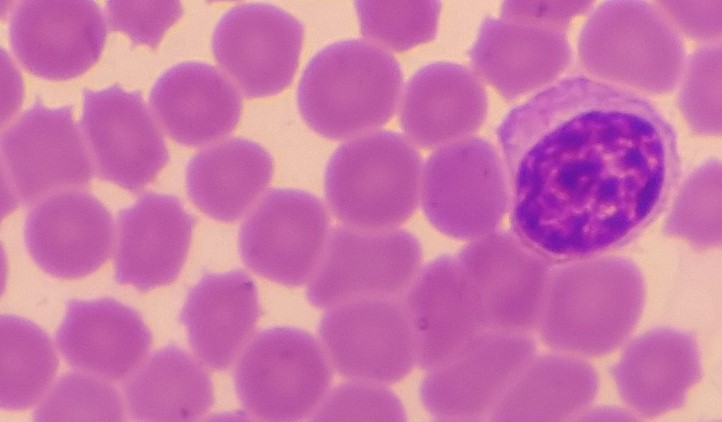
White blood cell type: Lymphocyte